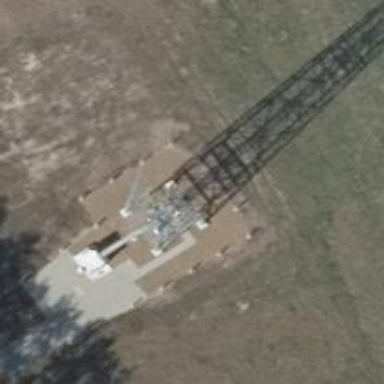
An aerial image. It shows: Man-made mast used for communication purposes.